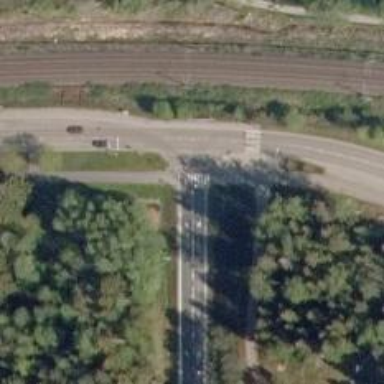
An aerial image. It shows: Road with "give way" sign.